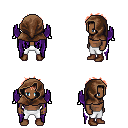
a pixel art fantasy rpg character, male body template, human, dark skin, purple wings, white pants, red bedhead hairstyle, cloth hood, brown shoes, four views (front, back, left, right), 2x2 character sprite sheet, small pixel art, hard edges, no anti-aliasing